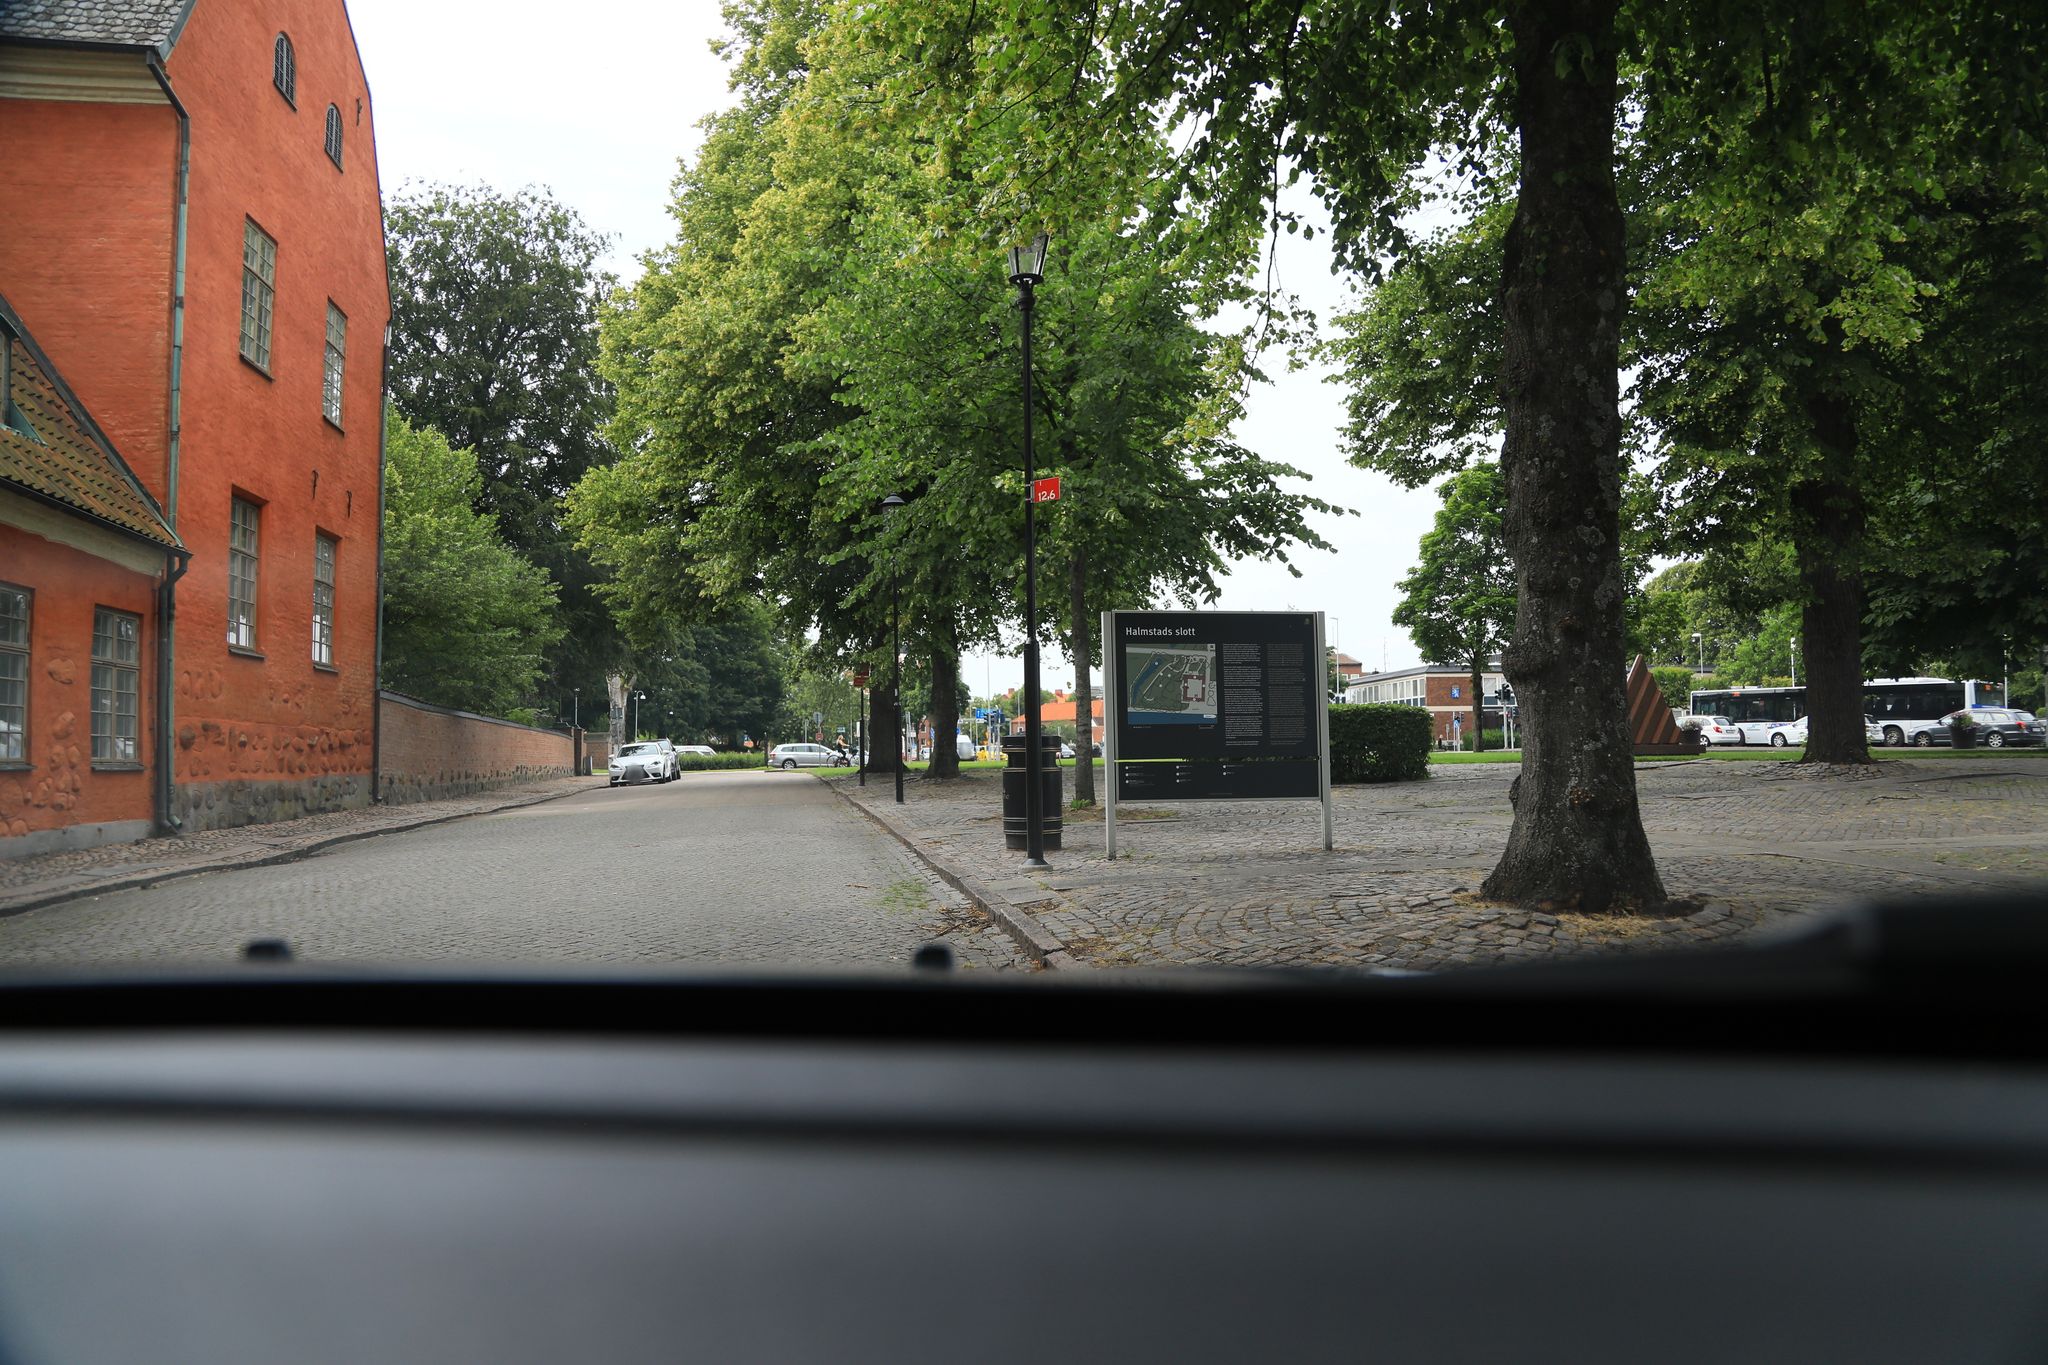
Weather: clear
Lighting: day
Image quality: good
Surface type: driving surface
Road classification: footway, residential, path
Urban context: dense urban cluster
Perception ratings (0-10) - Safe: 8.34, Lively: 9.38, Beautiful: 2.41, Boring: 1.51, Depressing: 1.74, Wealthy: 5.73